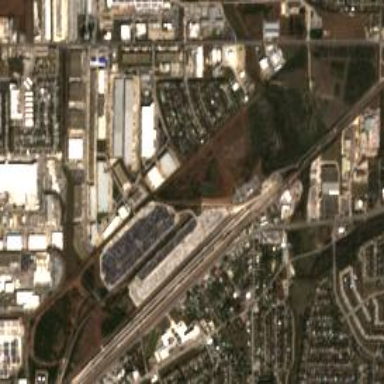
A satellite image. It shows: Industrial area.